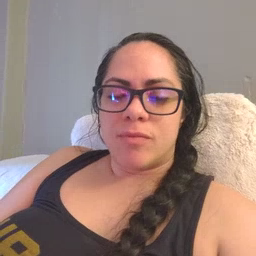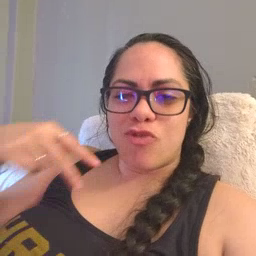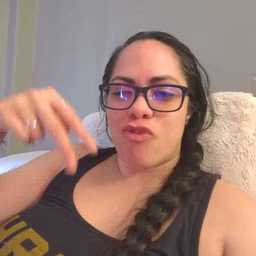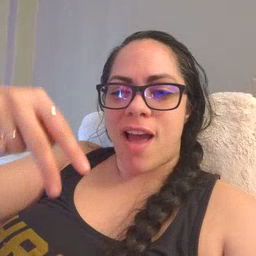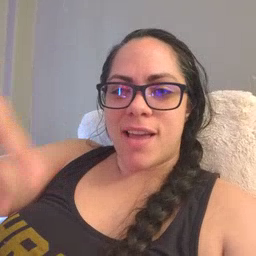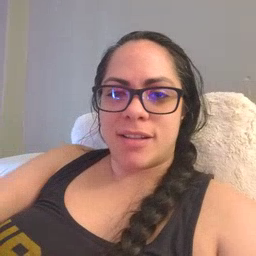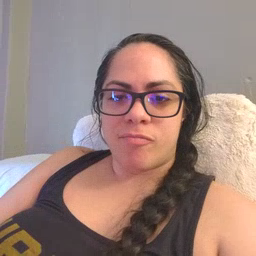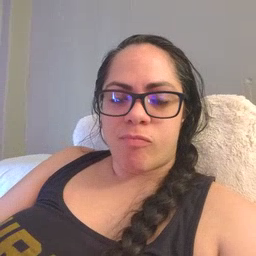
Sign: ride